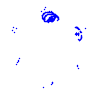
Particle: proton